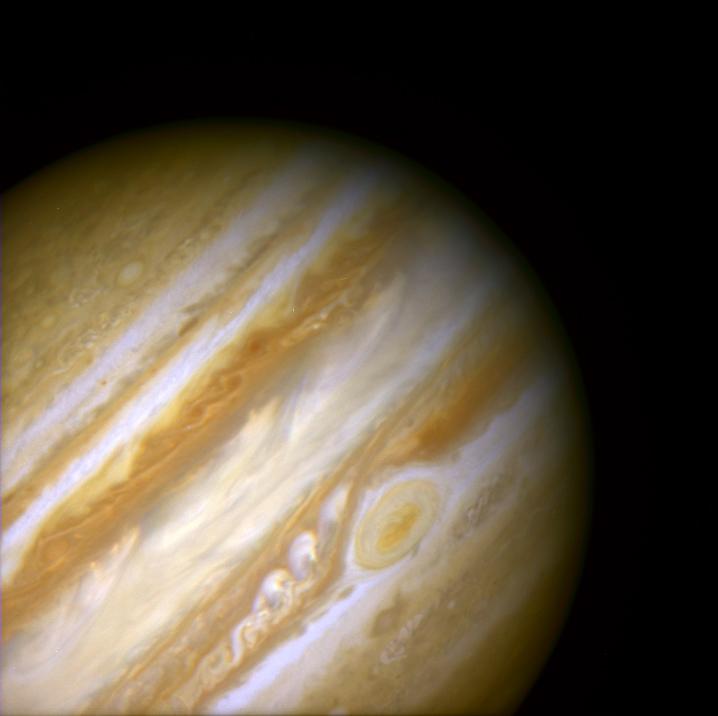
Hubble Views Ancient Storm in the Atmosphere of Jupiter - Full Disk Jupiter, Hubble Space Telescope